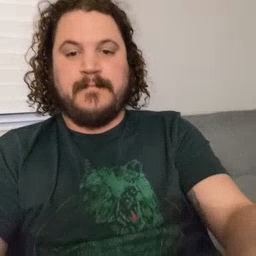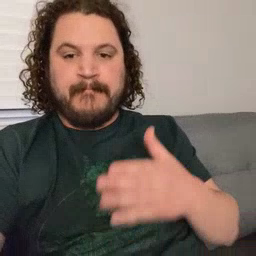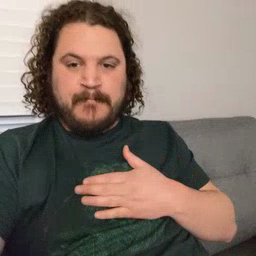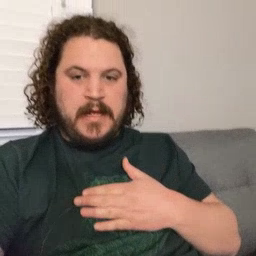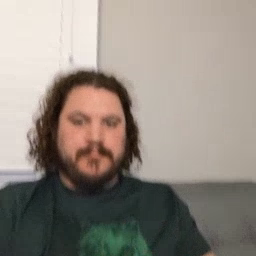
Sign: minemy